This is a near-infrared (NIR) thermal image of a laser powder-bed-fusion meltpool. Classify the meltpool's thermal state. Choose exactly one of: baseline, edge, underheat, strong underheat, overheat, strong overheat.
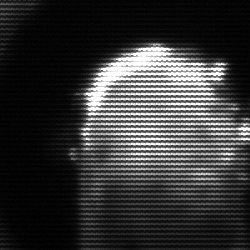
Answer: baseline